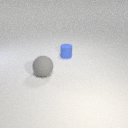
small blue rubber cylinder to the right of large gray rubber sphere